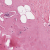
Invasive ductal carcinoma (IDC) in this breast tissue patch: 0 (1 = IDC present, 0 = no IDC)